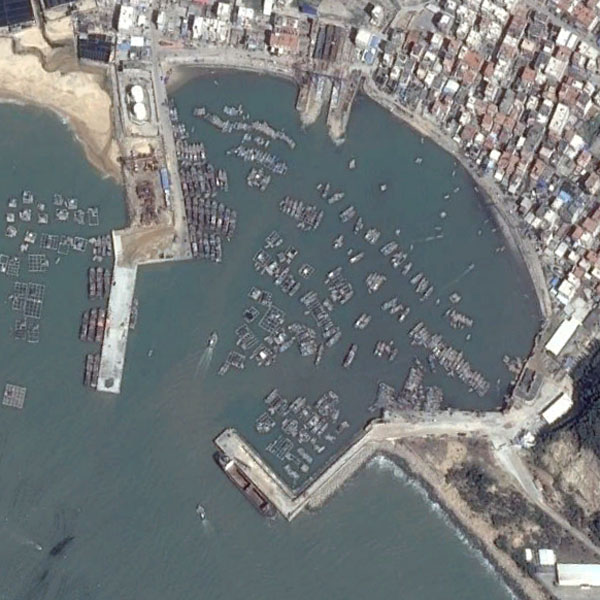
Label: Port